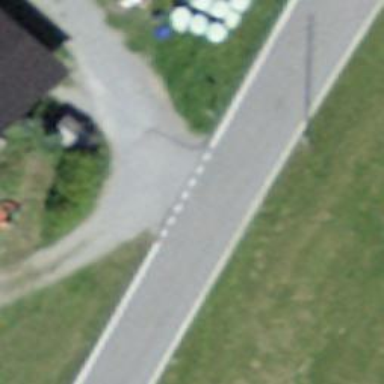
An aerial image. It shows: Bus stop along the road.